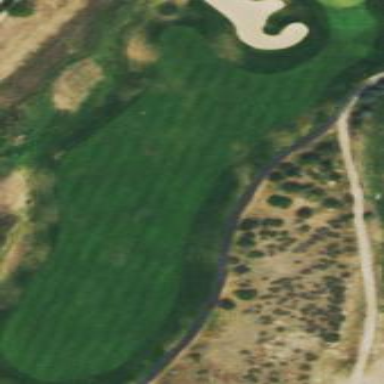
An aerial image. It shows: Grassy area designated as golf fairway.